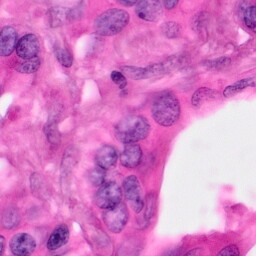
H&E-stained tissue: Pancreatic